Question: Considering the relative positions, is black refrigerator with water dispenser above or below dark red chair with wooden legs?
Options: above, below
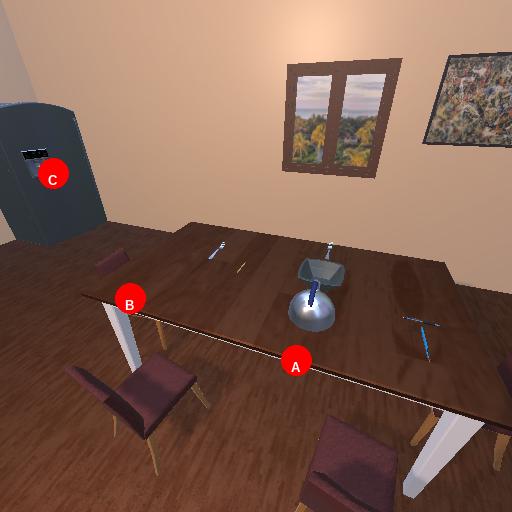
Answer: above